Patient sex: M
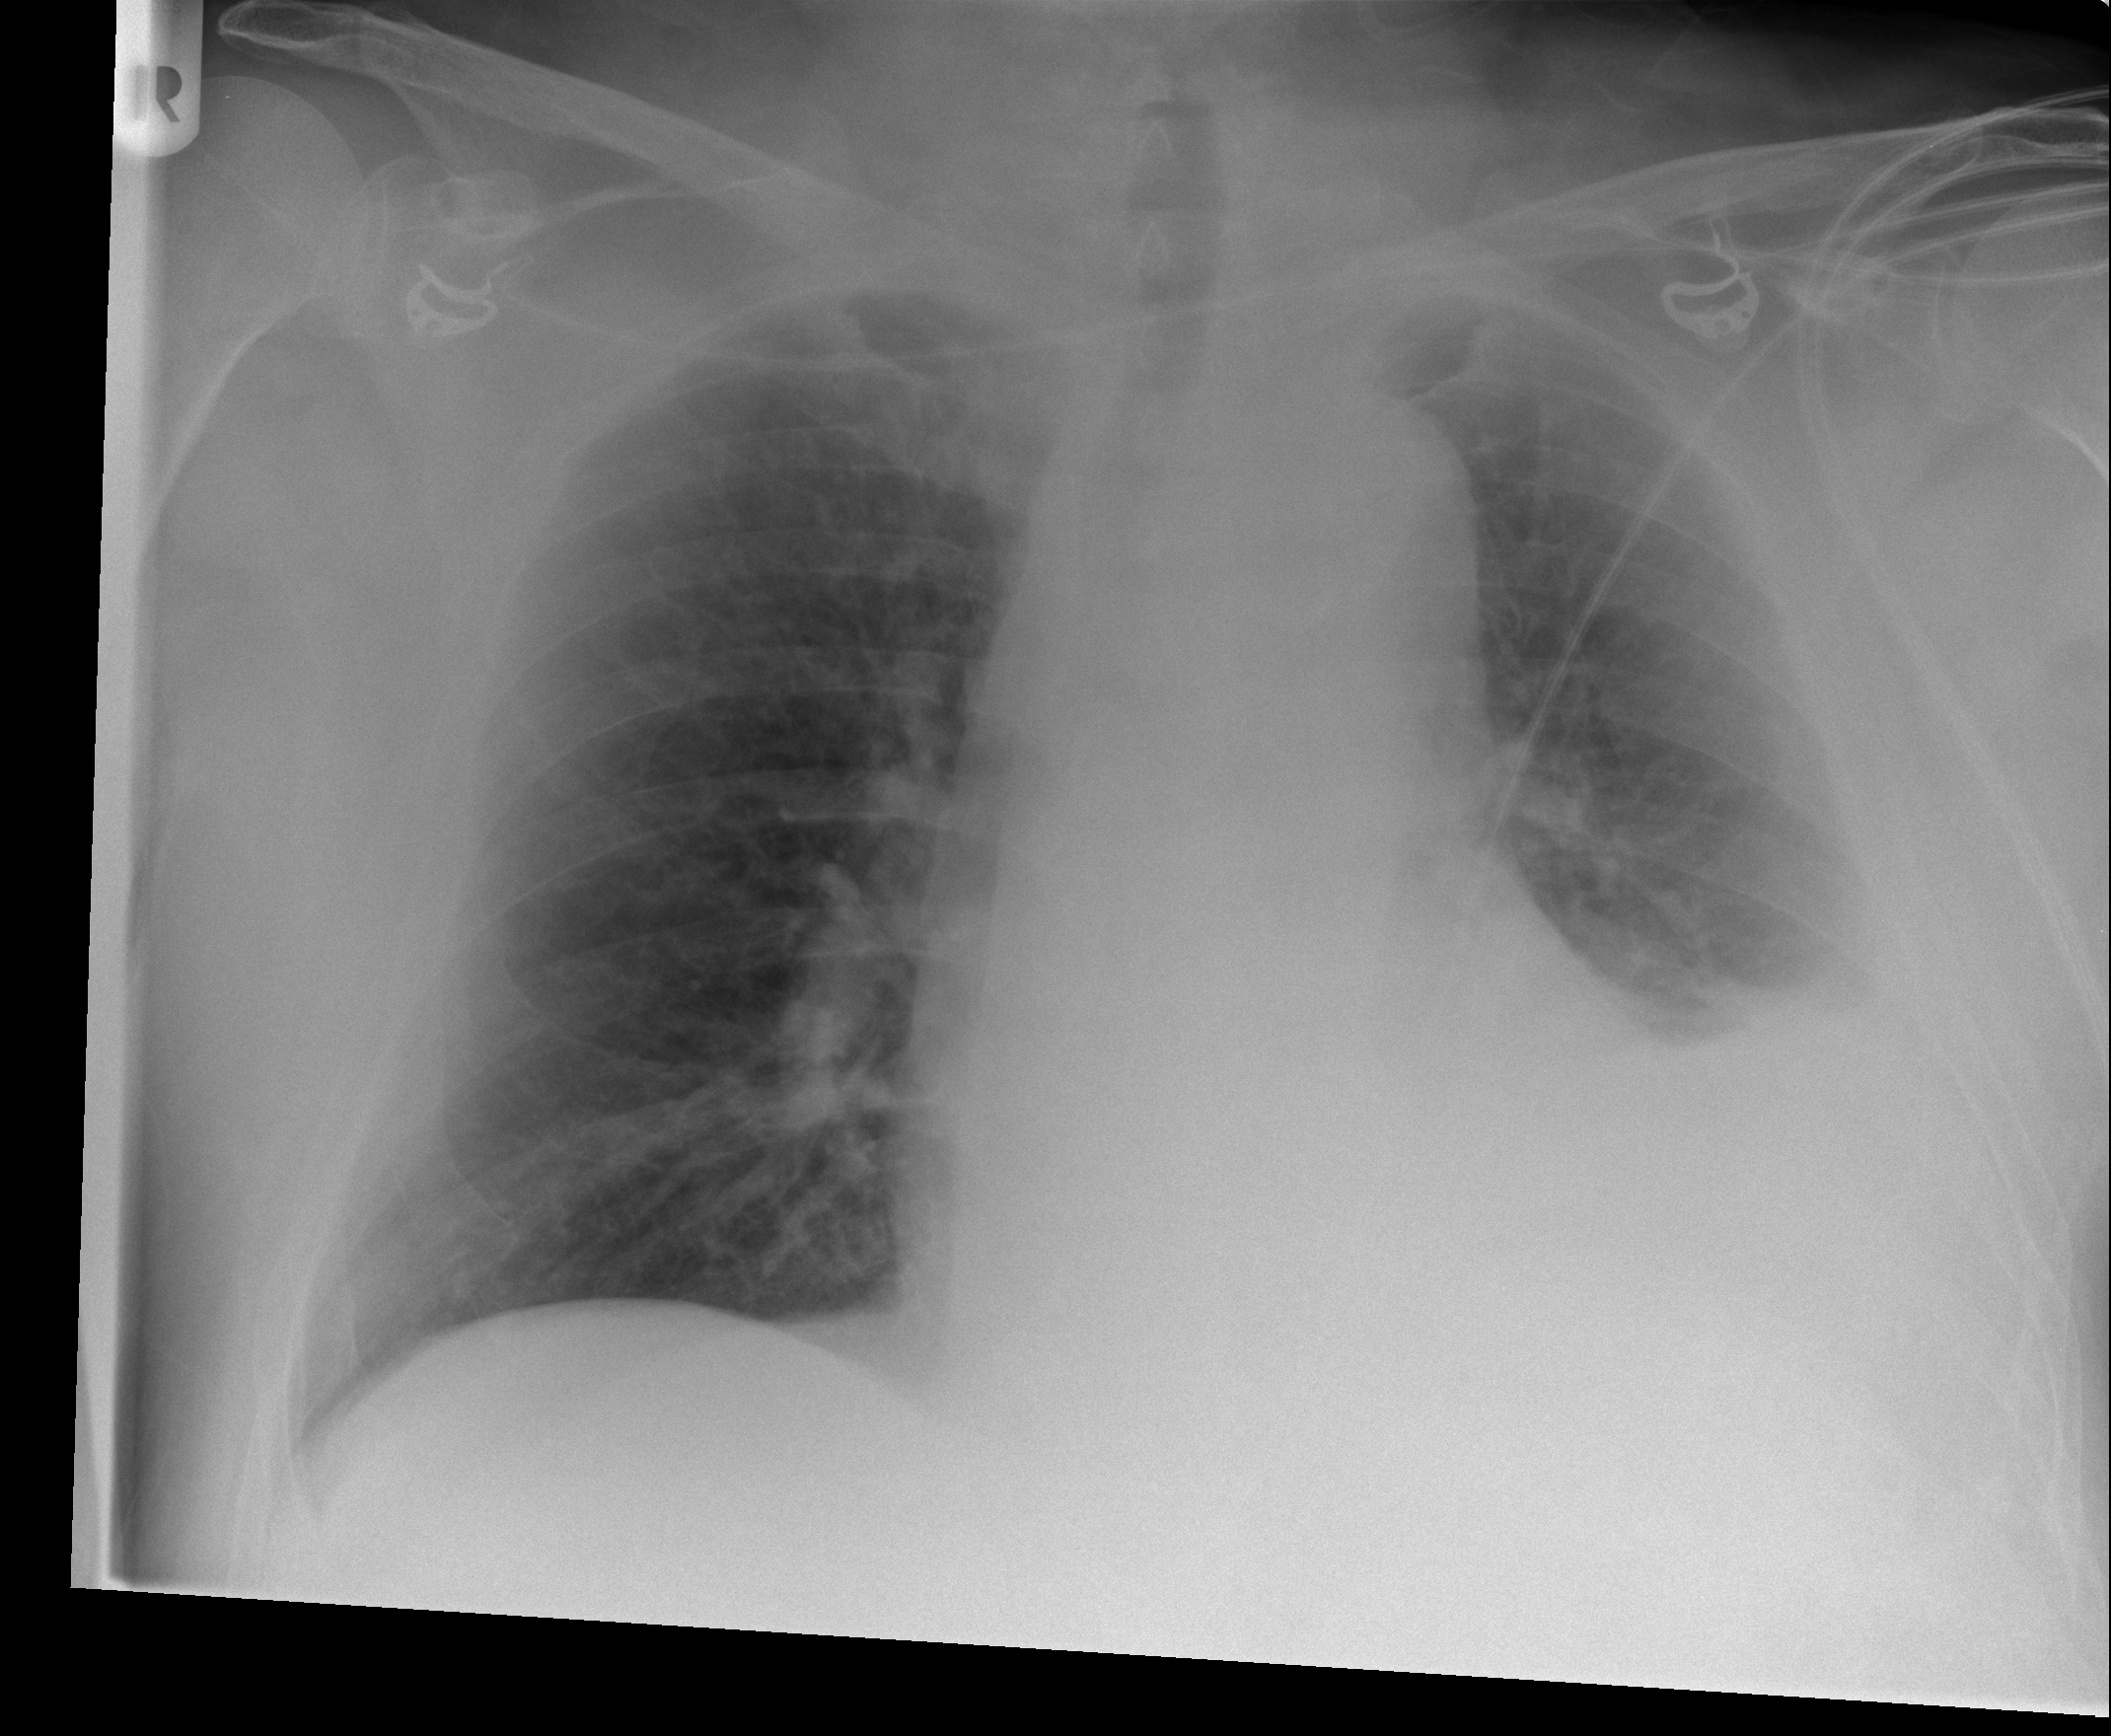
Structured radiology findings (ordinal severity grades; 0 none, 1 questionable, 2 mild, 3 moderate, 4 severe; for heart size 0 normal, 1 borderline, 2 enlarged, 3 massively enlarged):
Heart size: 0
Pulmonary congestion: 2
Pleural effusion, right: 0
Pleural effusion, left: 2
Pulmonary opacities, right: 0
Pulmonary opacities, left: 0
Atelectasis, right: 2
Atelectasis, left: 2